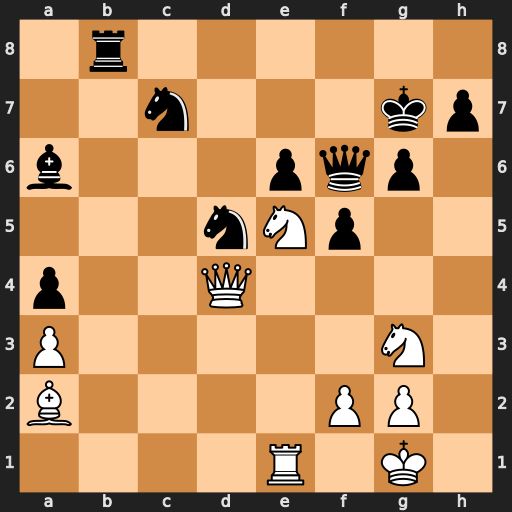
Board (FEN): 1r6/2n3kp/b3pqp1/3nNp2/p2Q4/P5N1/B4PP1/4R1K1
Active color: w
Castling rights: -
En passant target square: -
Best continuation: Bxd5 exd5 Qc5 Re8 Qxc7+